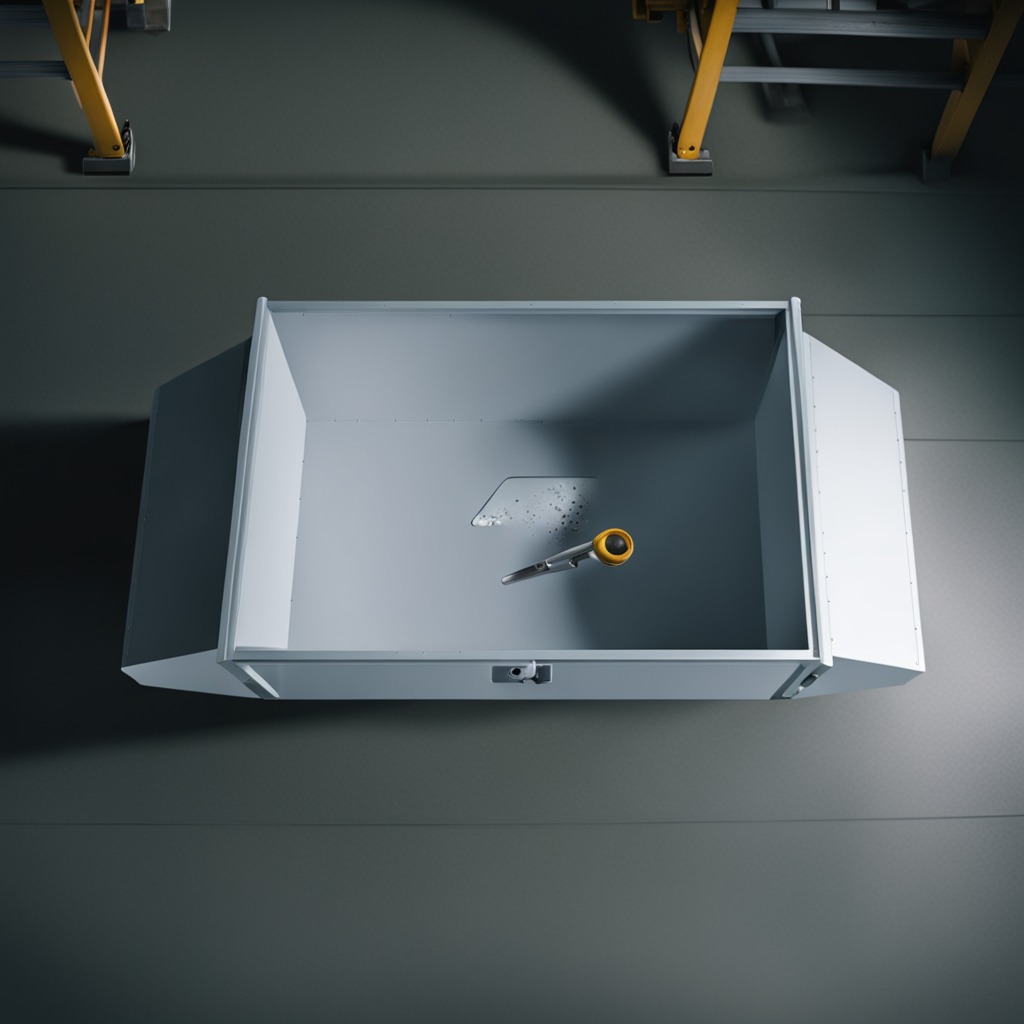
A metal saw is lying on the surface of the toolbox.